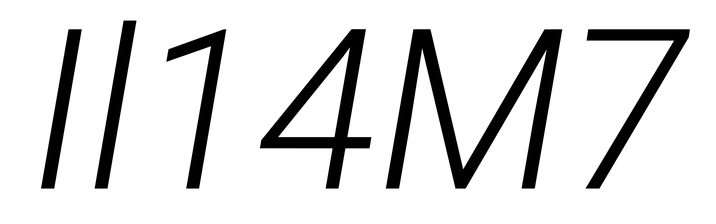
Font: Roboto-Italic_Light_Italic